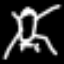
Label: frog